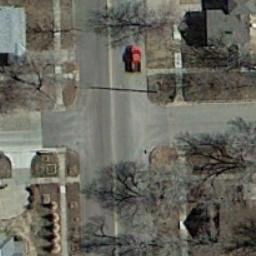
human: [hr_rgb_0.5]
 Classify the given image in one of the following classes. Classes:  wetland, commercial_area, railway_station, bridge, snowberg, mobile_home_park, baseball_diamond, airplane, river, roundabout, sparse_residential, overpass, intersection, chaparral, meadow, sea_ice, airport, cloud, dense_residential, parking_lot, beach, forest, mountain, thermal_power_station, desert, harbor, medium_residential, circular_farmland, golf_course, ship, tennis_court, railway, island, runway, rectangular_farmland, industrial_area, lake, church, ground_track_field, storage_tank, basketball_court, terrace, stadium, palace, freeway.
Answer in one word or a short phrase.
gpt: intersection